Question: Here is jsfiddle that exalains the problem, <URL>
copy-pasted same fiddle code here.
'''
<!DOCTYPE html>
<html>
<head>
<style type="text/css">
p,div { margin: 0; padding: 0; padding-left: 20px; }
</style>
</head>
<html>
<body>
<DIV class="main">
<span>Main Class</span>
<DIV class="sub1">
<span>sub1 Class</span>
<p>Hello P1</p>
<p>Hello P2</p>
</DIV>
</DIV>
</body>
<script src="//ajax.googleapis.com/ajax/libs/jquery/1.8.3/jquery.min.js"></script>
<script>
$(function() {
$('.main').children('.sub1').children('p:first').andSelf().andSelf().css("color", "red");
});
</script>
</html>
'''
In above code, ideally should also be red.
Here is the .

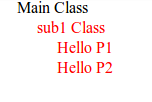
Answer: Ok, let me explain a bit...
Your code below
'''
$('.main').children('.sub1').children('p:first')
'''
gives you the element
'''
<p>Hello P1</p>
'''
Now, when you add the first '.andSelf()', it gives you the elements
'''
<DIV class="sub1">
<span>sub1 Class</span>
<p>Hello P1</p>
<p>Hello P2</p>
</DIV>
'''
Next, when you add the second '.andSelf()', it still gives you the same elements
'''
<DIV class="sub1">
<span>sub1 Class</span>
<p>Hello P1</p>
<p>Hello P2</p>
</DIV>
'''
So, your code doesn't works and the is not red.
So, just try this:
'''
$('.main').children('.sub1').andSelf().children('p:first').andSelf().css("color","red");
'''
This will select the also and add the css.
Here the code below
'''
$('.main').children('.sub1').andSelf()
'''
Gives us the below elements
'''
<DIV class="main">
<span>Main Class</span>
<DIV class="sub1">
<span>sub1 Class</span>
<p>Hello P1</p>
<p>Hello P2</p>
</DIV>
</DIV>
'''
Next, when you add the second '.andSelf()', it still gives you the same elements
'''
<DIV class="main">
<span>Main Class</span>
<DIV class="sub1">
<span>sub1 Class</span>
<p>Hello P1</p>
<p>Hello P2</p>
</DIV>
</DIV>
'''